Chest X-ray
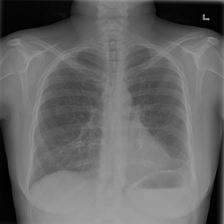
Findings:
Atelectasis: negative
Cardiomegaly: negative
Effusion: negative
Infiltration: negative
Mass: negative
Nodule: negative
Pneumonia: negative
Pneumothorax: negative
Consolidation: negative
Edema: negative
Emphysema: negative
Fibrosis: negative
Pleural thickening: negative
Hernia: negative